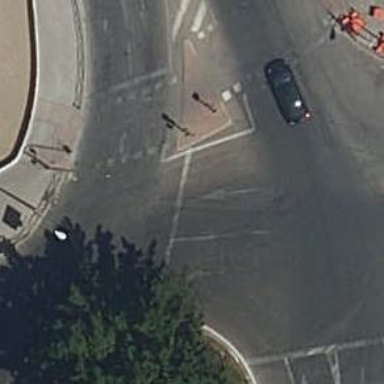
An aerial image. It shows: Road with traffic signals.